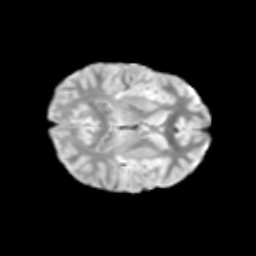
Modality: T2w
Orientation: axial
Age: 11
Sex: male
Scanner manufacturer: siemens
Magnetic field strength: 3 T
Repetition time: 3.8 s
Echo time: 0.07 s